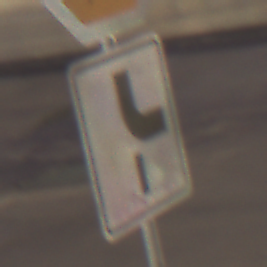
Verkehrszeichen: VerlaufVorfahrtsstrasse10
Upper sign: Stop
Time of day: SunriseSunset
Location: Outdoor (Urban)
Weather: PartlyCloudy
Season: NotSpecified
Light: Artificial